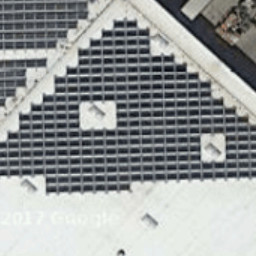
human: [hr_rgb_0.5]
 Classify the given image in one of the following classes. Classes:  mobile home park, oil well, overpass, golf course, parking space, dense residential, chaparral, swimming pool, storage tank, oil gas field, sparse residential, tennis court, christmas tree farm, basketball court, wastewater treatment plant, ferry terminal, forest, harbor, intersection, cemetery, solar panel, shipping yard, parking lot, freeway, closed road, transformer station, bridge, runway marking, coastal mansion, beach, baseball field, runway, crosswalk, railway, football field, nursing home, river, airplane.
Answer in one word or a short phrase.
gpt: solar panel